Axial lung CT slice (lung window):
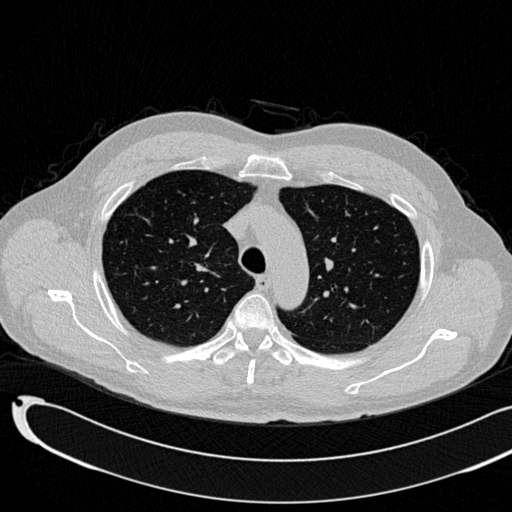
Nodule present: no